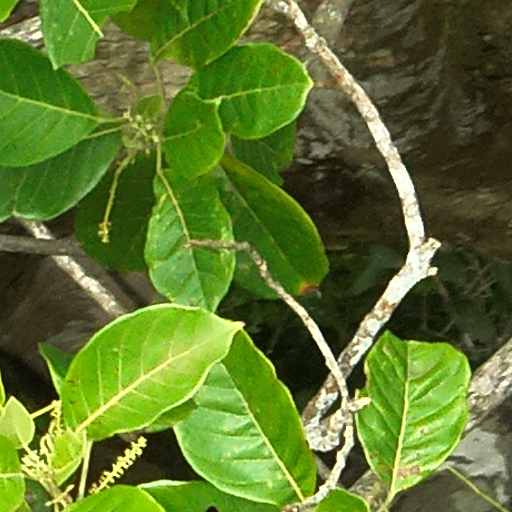
Species: Hieronyma alchorneoides
GBIF accepted scientific name: Hieronyma alchorneoides
Crown area (m\u00b2): 511.416